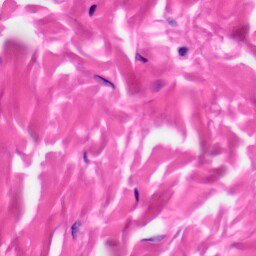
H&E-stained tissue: Skin